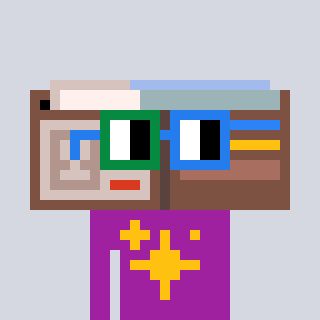
a pixel art character with square green and blue glasses, a wallet-shaped head and a magenta-colored body on a cool background